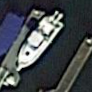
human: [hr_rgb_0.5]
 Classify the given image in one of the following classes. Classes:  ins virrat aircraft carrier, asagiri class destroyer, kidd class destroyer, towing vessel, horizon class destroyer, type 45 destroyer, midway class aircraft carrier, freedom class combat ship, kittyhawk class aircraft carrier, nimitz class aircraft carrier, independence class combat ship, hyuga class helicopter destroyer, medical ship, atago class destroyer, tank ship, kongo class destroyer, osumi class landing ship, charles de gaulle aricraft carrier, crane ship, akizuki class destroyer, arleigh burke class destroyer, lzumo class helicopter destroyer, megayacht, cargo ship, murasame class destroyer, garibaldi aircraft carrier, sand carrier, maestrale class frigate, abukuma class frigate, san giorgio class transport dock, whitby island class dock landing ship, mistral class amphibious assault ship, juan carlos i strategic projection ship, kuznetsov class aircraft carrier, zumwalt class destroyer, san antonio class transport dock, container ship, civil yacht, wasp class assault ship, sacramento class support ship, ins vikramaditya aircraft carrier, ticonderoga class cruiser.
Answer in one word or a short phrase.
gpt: Civil yacht